Question: What is the color of the ball at (2, 4, 3)? The answer is the name of the color, with the first letter capitalized. You can choose an answer from Red, Green, Orange, Cyan, Purple, Blue and Yellow.
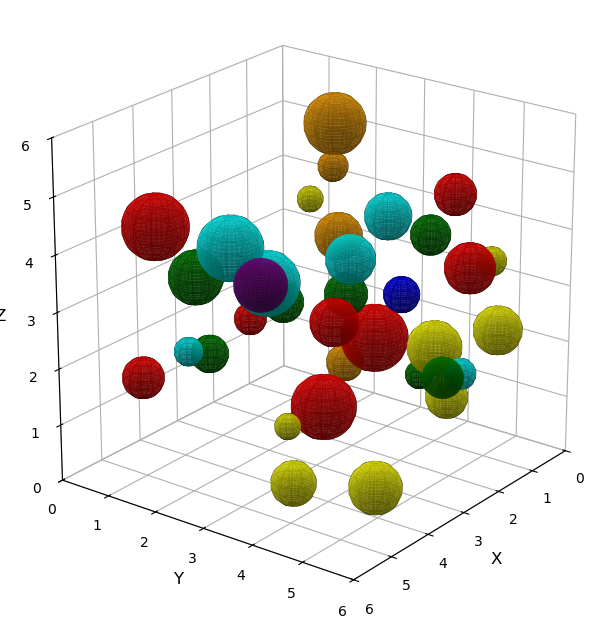
Answer: Blue